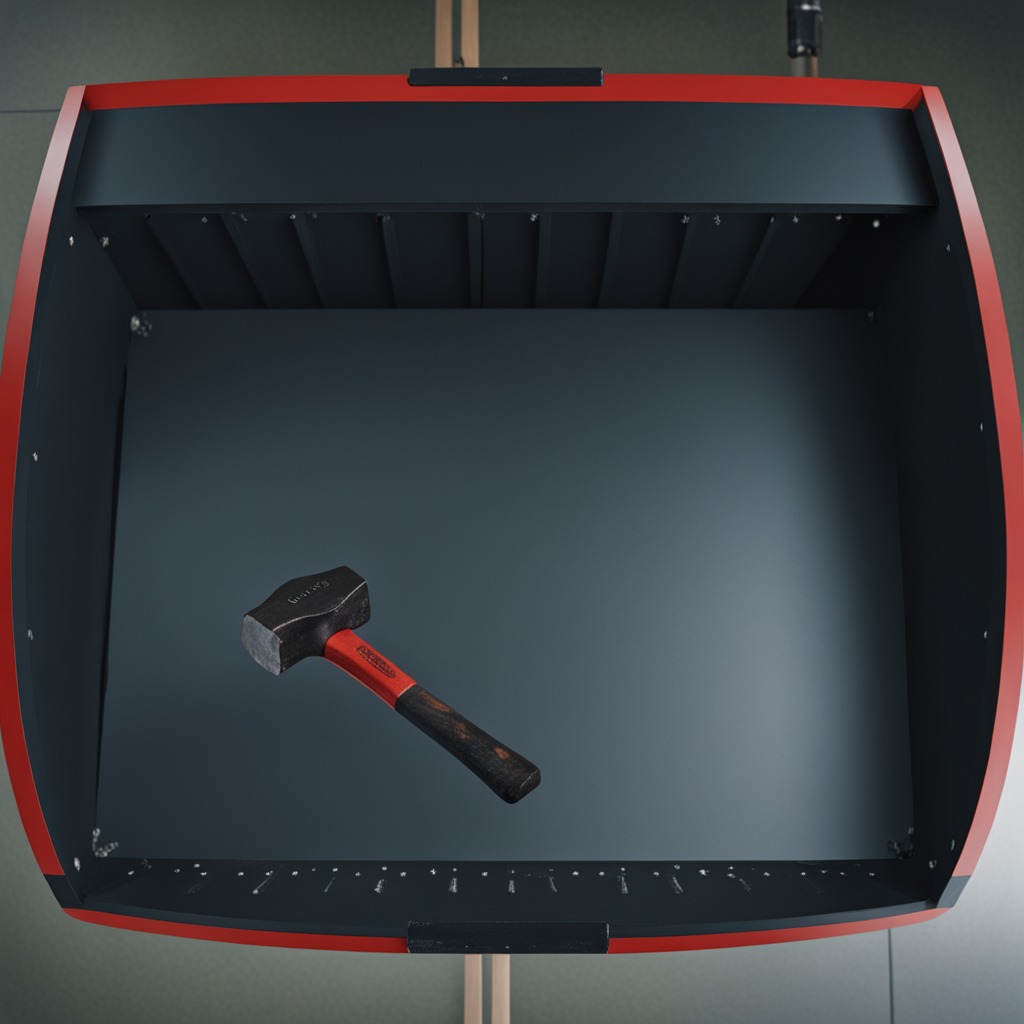
A hammer is lying on a toolbox surface in an airplane hangar workshop.